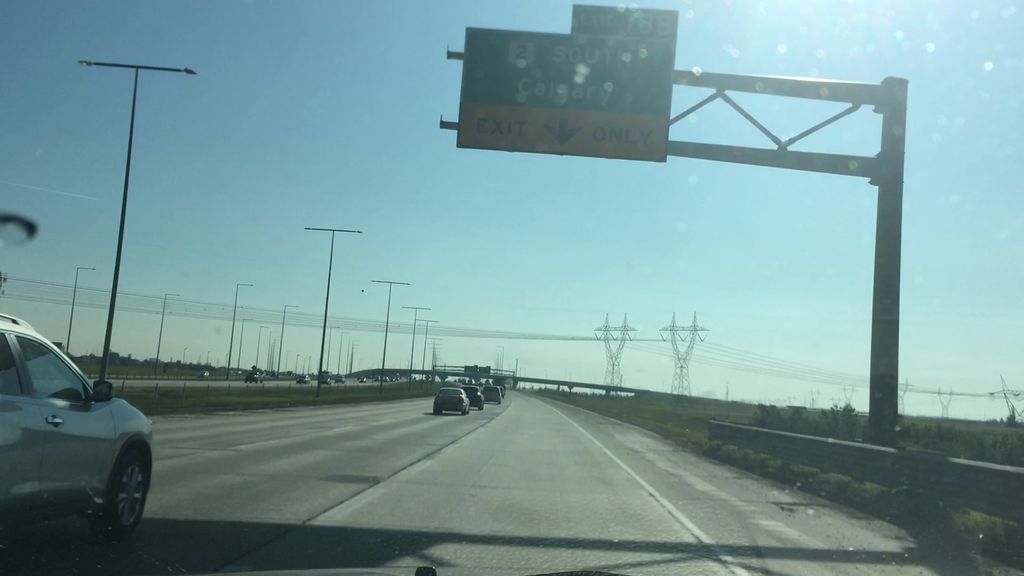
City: edmonton